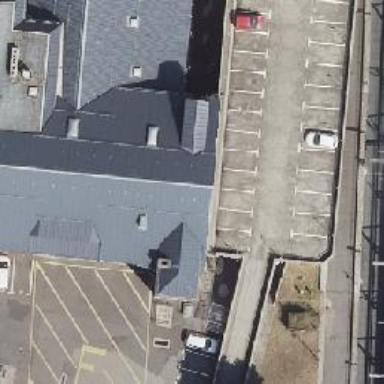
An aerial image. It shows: Multi-storey parking building.